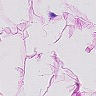
Metastatic tissue present: no